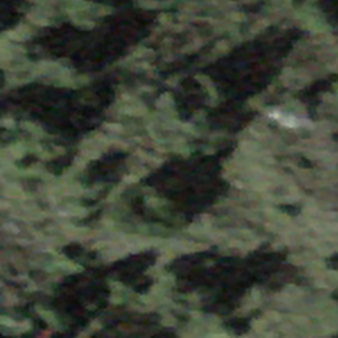
Label: other